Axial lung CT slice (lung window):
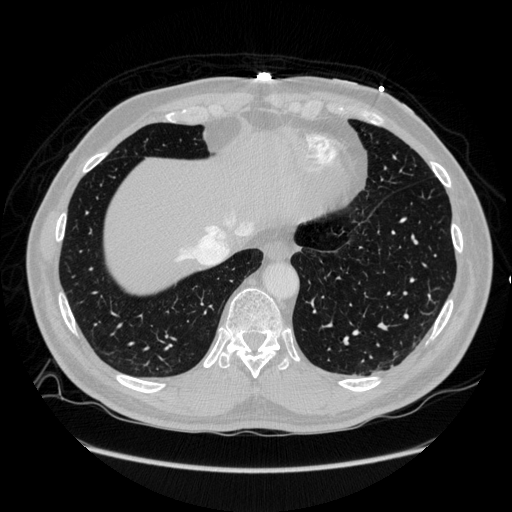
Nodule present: no